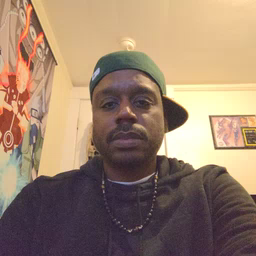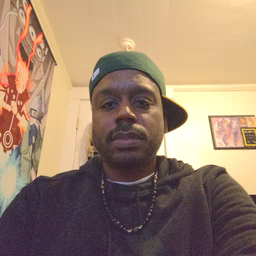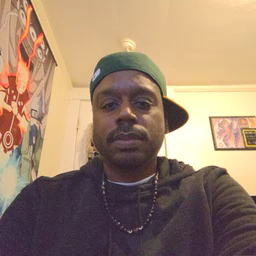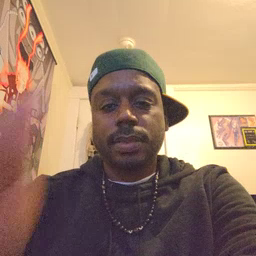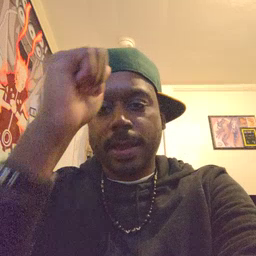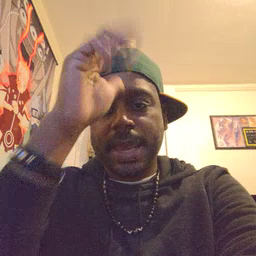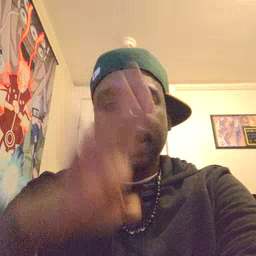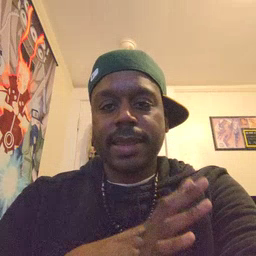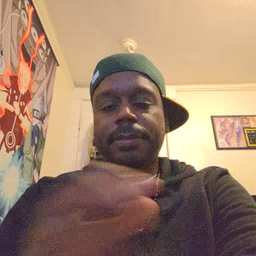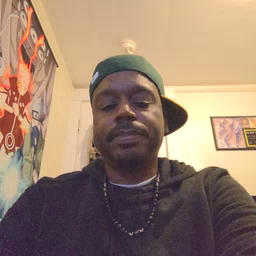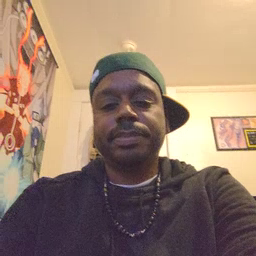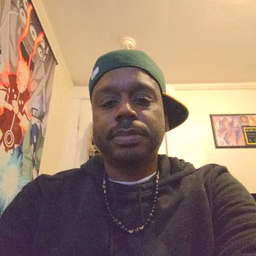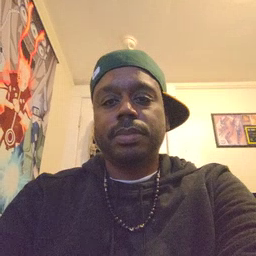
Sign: man